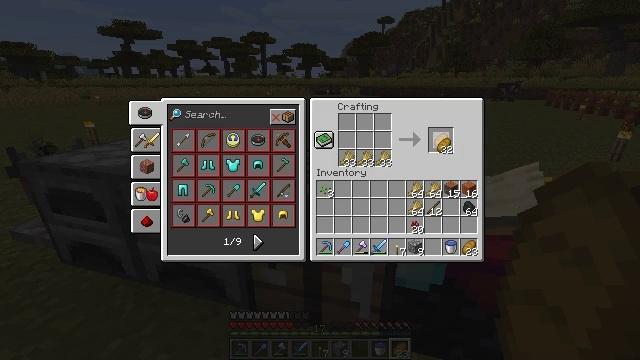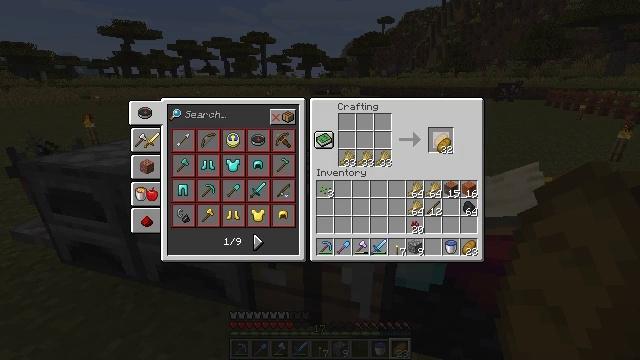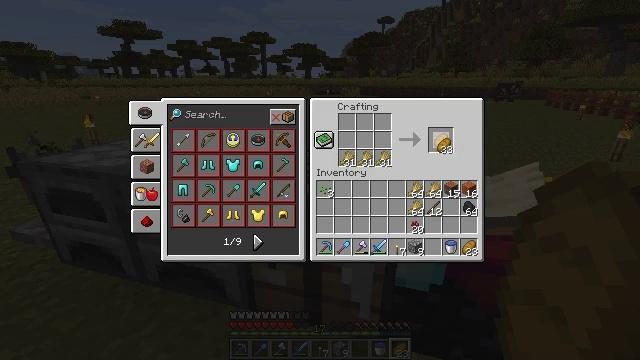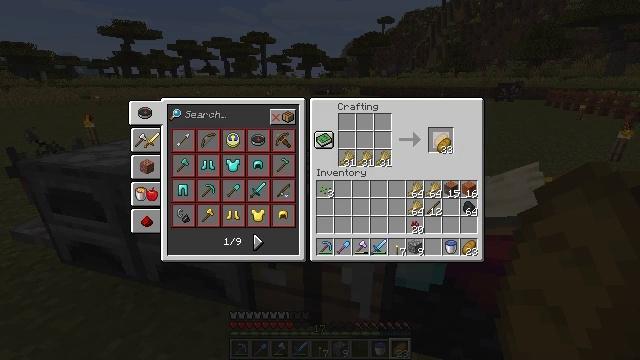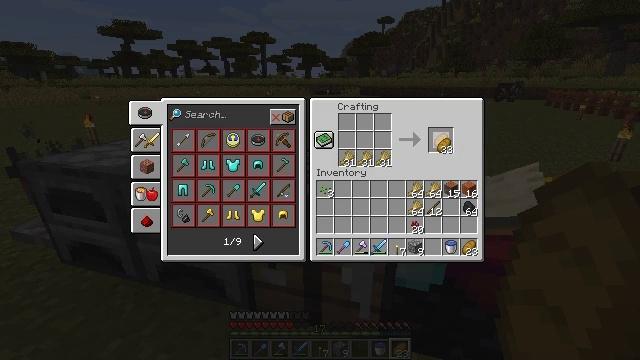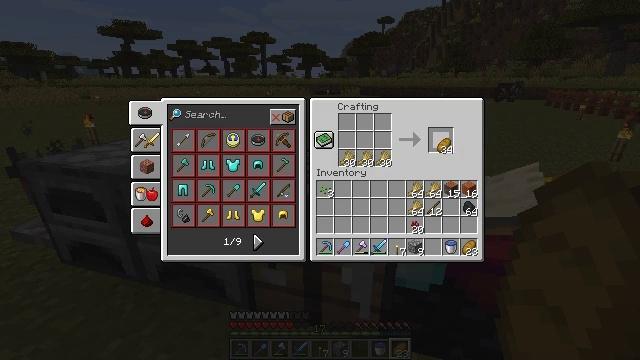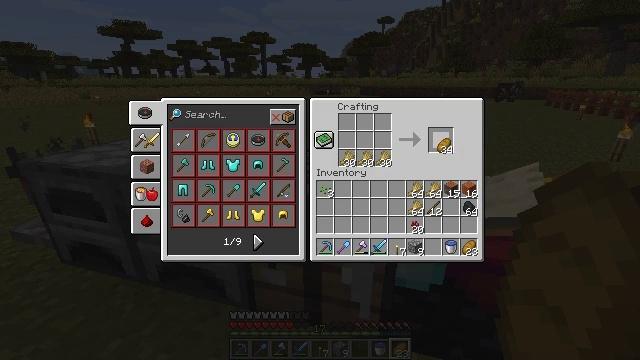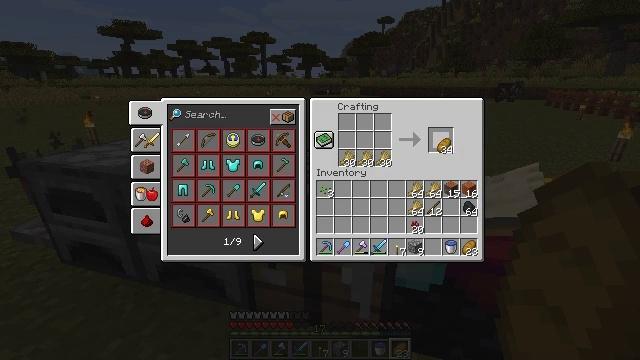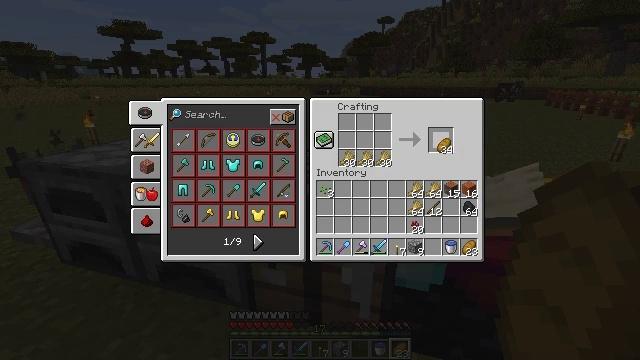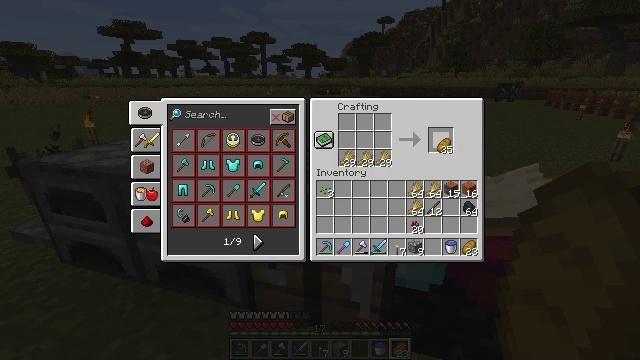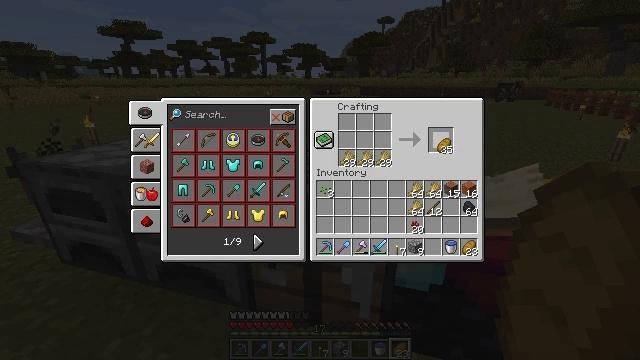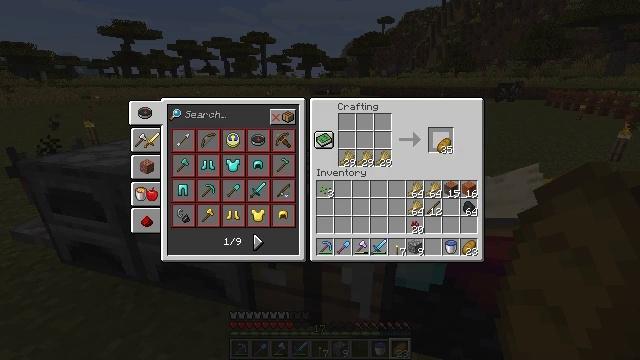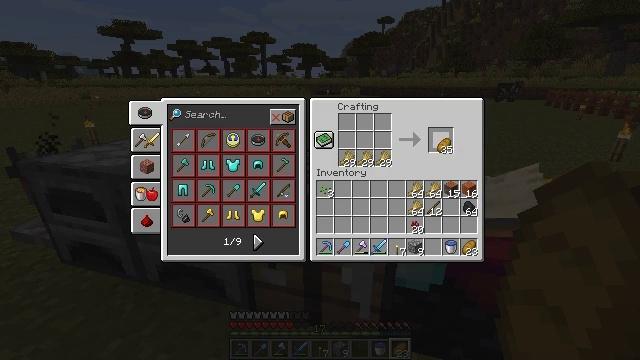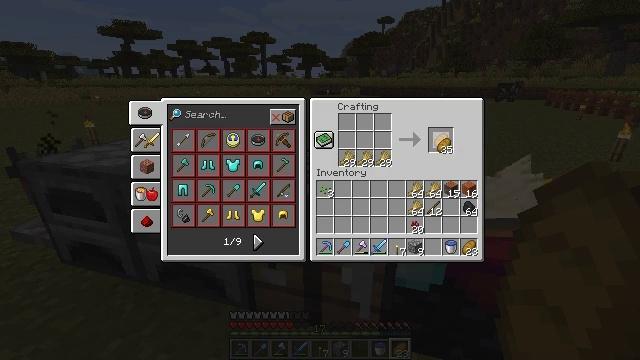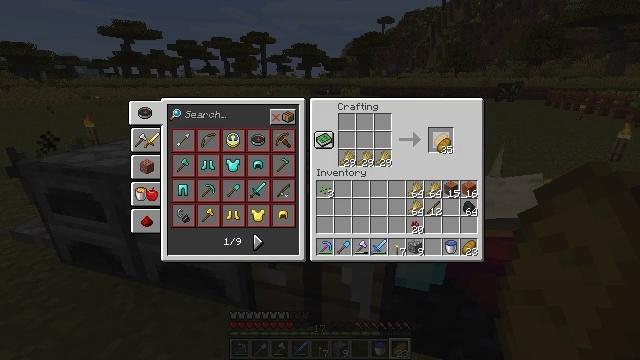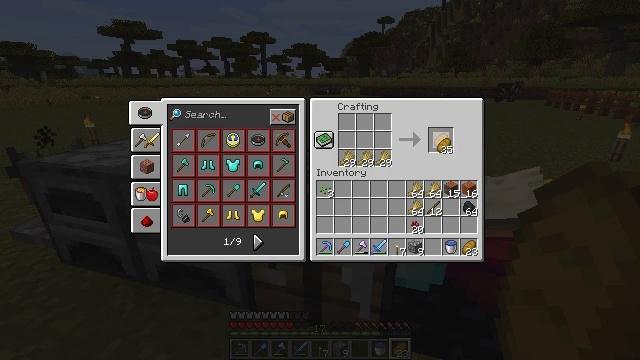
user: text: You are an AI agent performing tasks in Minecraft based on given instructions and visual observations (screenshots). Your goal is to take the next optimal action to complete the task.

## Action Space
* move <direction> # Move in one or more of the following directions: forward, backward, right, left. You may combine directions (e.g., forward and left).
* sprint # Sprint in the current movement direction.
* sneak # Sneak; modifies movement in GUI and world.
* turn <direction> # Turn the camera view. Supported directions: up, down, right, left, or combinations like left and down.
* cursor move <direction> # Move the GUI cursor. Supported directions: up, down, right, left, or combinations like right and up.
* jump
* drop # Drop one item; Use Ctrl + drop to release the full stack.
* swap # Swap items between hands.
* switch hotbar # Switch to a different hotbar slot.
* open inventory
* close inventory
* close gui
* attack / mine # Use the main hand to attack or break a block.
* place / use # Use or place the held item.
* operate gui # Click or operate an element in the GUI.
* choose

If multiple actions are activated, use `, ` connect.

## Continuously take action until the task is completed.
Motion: motion action
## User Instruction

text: Make some bread using three wheat.
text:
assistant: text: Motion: operate gui
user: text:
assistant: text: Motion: operate gui
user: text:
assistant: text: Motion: operate gui
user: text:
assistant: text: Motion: operate gui
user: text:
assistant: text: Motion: no_op
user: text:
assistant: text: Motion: operate gui
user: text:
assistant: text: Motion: operate gui
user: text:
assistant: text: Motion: operate gui
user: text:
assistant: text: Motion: no_op
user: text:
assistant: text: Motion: no_op
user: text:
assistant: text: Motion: no_op
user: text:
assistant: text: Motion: no_op
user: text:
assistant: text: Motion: no_op
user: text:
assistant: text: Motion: no_op
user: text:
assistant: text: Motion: no_op
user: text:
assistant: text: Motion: no_op
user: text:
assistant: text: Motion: operate gui
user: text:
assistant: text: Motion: operate gui
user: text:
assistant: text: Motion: operate gui
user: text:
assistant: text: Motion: operate gui
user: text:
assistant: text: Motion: operate gui
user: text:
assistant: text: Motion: operate gui
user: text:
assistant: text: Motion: no_op
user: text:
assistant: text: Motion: operate gui
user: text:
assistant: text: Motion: operate gui
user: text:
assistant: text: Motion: operate gui
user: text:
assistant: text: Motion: no_op
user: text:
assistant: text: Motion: operate gui
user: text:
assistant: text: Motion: operate gui
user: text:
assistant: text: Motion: operate gui